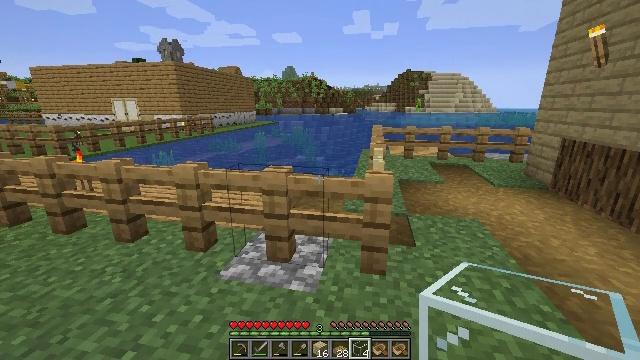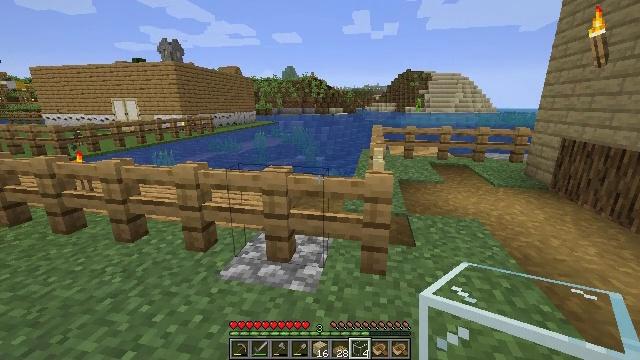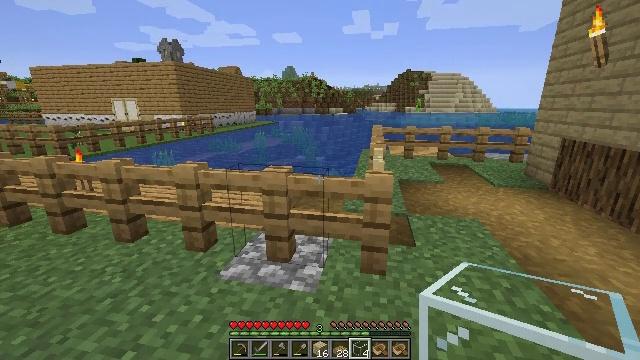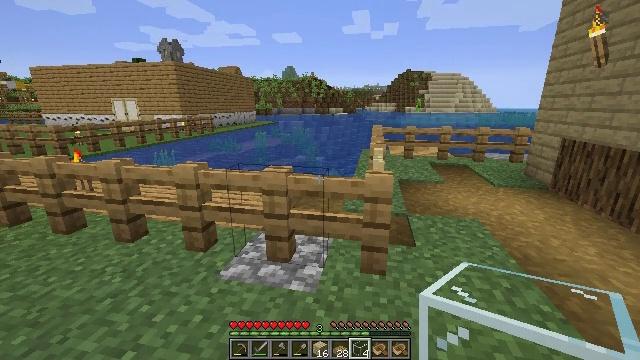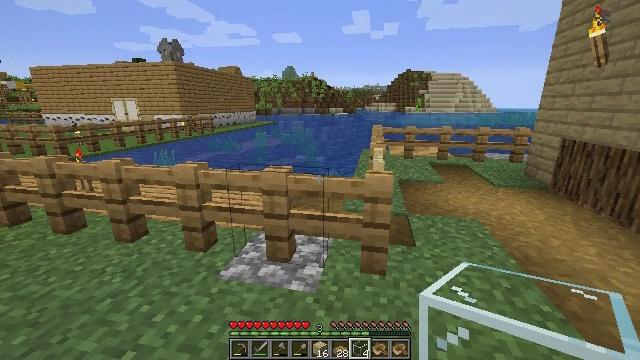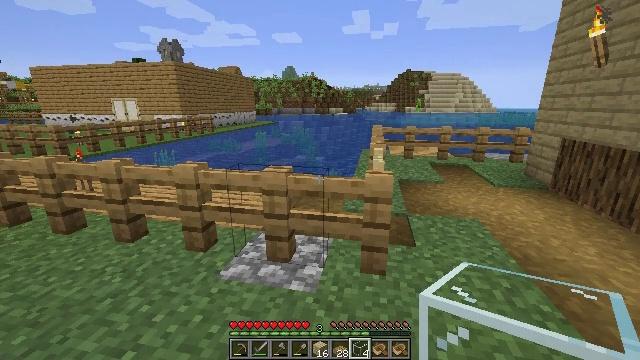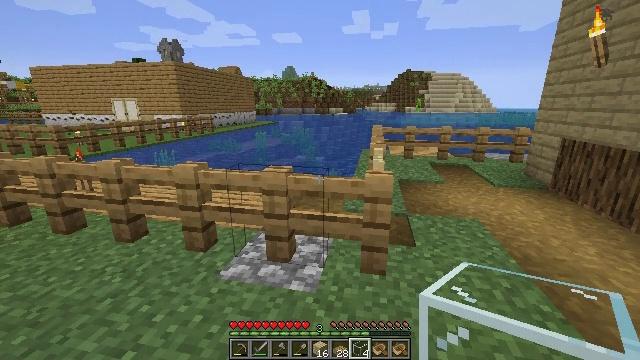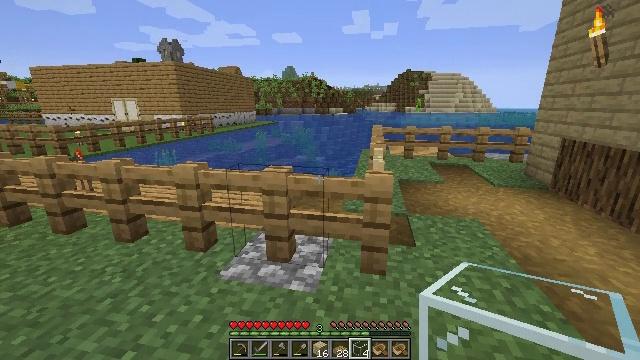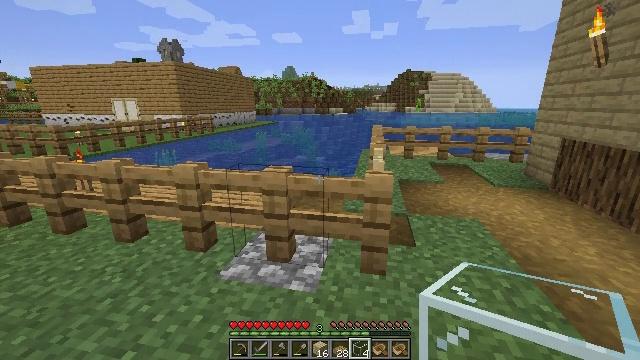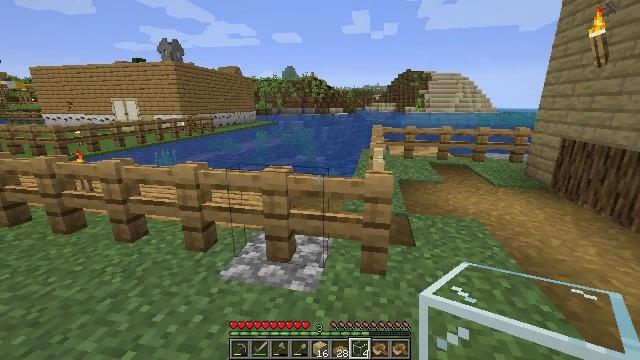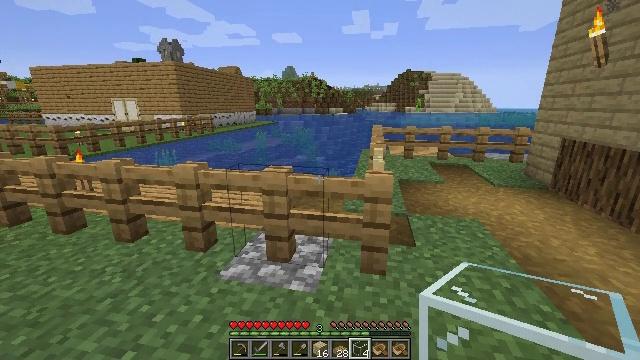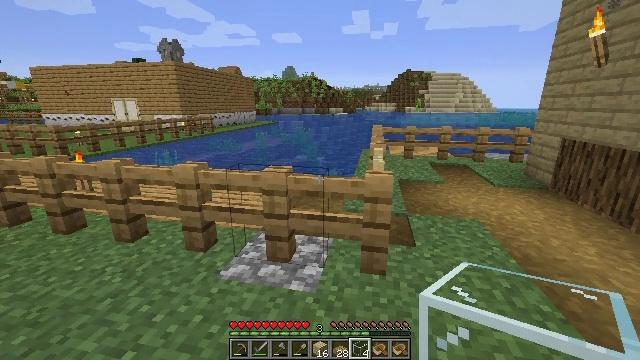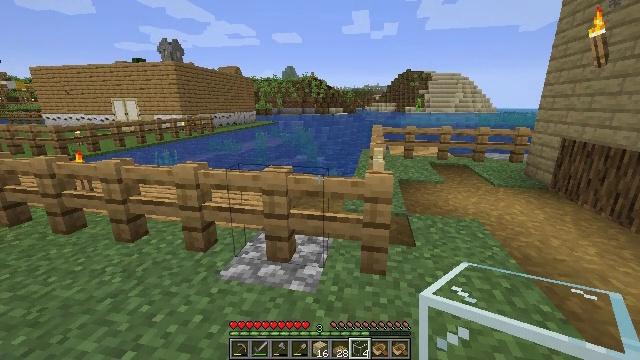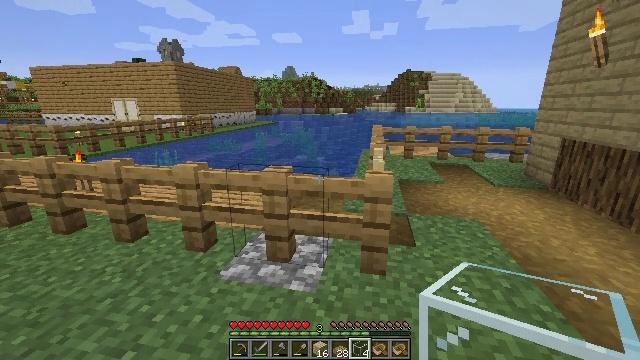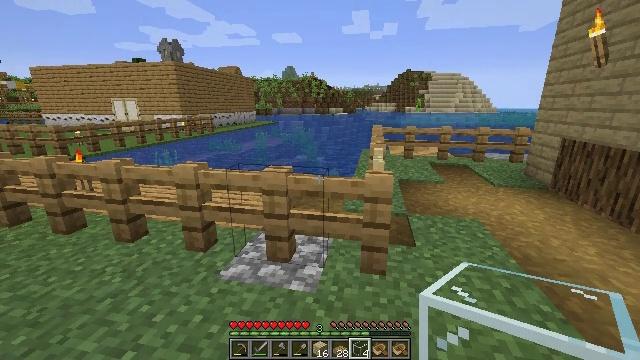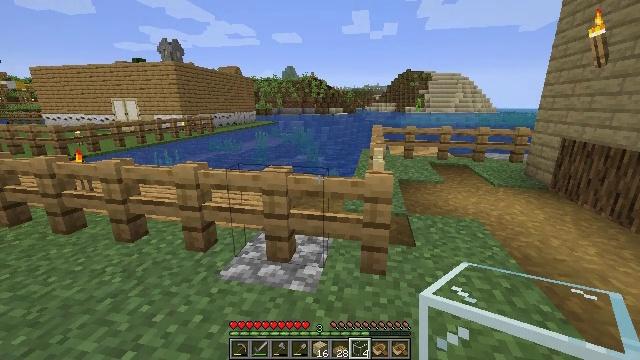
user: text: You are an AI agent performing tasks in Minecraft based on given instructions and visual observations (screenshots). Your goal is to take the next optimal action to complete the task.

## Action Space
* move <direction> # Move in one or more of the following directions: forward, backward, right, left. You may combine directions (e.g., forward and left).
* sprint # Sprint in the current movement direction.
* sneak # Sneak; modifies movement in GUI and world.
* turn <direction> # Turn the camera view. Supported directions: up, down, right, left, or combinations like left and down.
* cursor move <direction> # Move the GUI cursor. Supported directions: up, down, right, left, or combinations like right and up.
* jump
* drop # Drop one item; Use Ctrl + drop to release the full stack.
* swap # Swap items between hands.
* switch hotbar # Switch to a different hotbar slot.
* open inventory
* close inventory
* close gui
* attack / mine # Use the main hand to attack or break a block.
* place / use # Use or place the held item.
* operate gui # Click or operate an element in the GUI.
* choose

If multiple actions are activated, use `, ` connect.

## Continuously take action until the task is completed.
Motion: motion action
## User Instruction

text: Mine the sugar cane near rivers.
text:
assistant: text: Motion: no_op
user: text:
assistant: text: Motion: no_op
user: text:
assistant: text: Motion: no_op
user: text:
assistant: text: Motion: no_op
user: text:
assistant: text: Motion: no_op
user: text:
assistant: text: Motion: no_op
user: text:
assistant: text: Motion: no_op
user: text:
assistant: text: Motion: no_op
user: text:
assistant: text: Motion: no_op
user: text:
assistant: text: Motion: no_op
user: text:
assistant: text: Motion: no_op
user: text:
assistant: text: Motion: no_op
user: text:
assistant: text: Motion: no_op
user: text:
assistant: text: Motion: no_op
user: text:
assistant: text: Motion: no_op
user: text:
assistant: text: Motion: no_op
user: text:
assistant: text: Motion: no_op
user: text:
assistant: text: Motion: no_op
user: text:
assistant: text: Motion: no_op
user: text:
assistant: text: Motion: no_op
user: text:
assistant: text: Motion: switch to hotbar 3
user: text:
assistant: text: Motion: switch to hotbar 3
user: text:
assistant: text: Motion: switch to hotbar 3
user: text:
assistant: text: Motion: switch to hotbar 3
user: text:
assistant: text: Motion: no_op
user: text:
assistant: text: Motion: no_op
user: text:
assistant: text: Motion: no_op
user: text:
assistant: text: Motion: no_op
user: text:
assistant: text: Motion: no_op
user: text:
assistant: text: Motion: no_op